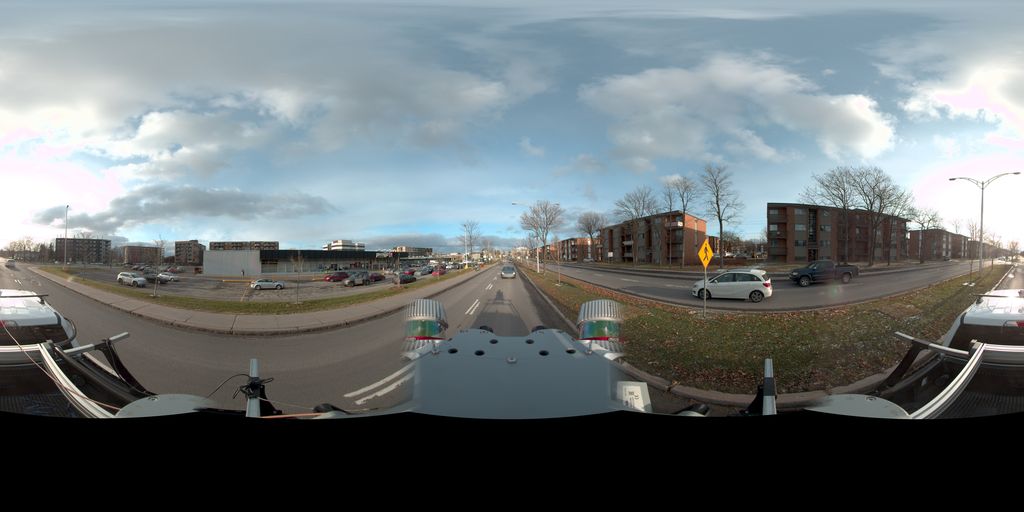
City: quebec_city